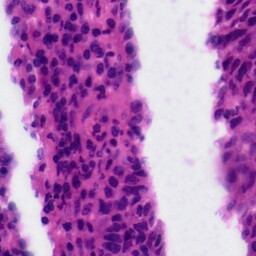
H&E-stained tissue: Tonsil